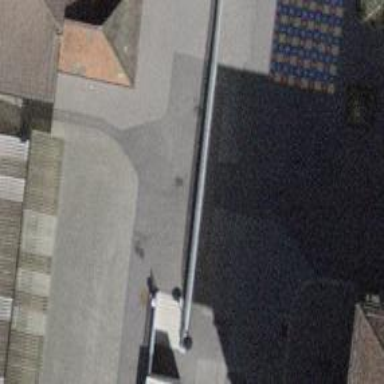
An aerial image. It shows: Steps made of asphalt.